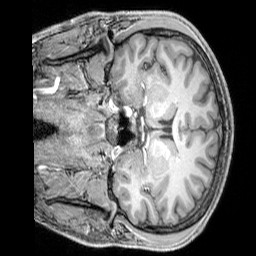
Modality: T1w
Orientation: coronal
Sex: male
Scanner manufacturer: siemens
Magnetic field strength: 3 T
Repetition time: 2.3 s
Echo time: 0.00226 s